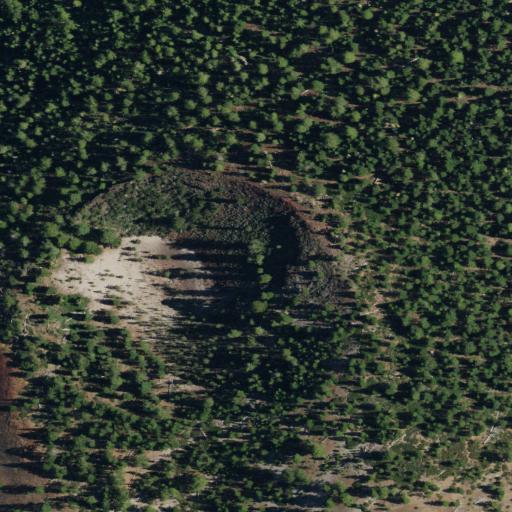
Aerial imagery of mountain in California named Indian Butte containing evergreen forest and shrub